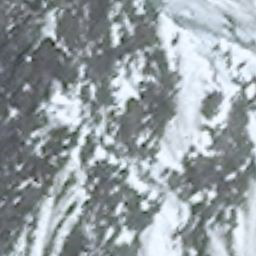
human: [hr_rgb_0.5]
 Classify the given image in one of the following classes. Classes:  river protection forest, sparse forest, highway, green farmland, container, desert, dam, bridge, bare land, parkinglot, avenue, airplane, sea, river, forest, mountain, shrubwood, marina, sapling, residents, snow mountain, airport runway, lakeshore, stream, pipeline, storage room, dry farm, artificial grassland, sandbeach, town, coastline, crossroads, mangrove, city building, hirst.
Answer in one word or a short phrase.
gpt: snow mountain